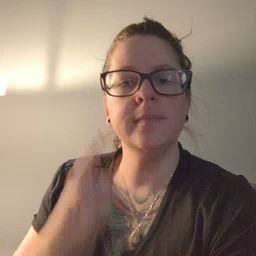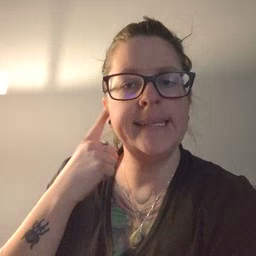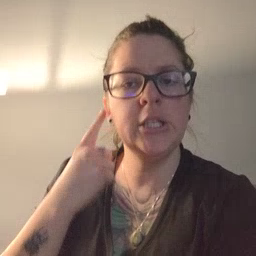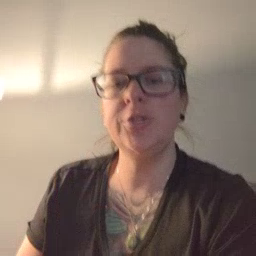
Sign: hear